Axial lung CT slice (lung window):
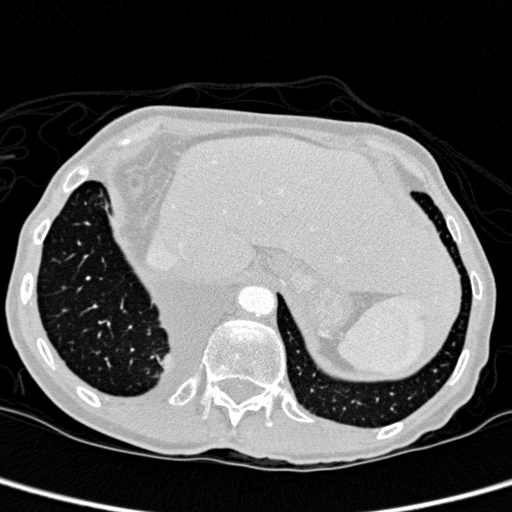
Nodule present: yes
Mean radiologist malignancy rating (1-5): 2.5